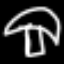
Label: mushroom